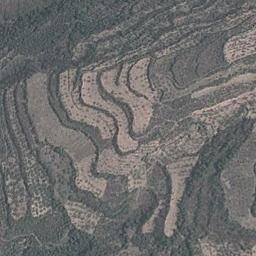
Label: terrace